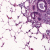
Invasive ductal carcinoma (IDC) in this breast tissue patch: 0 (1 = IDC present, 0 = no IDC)